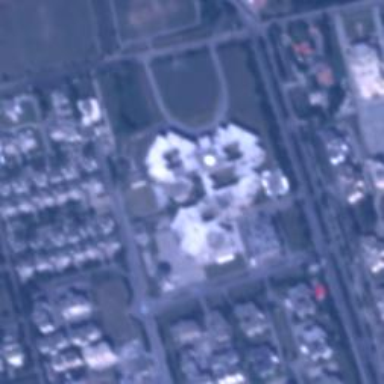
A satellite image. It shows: Public building serving as university.